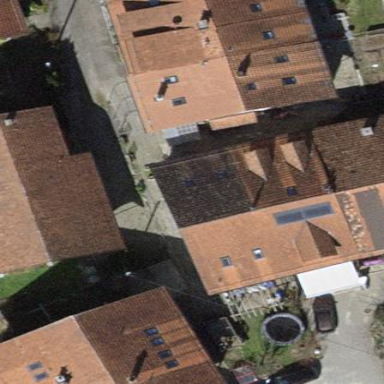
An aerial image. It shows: Terrace-style building with gabled roof.